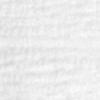
Label: no_change